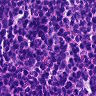
Metastatic tissue present: no